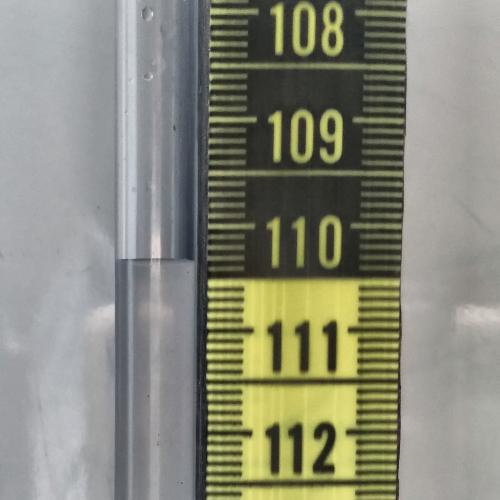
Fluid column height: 110.3 cm